Interaction volume radius: 10 \u00c5
Interaction volume height: 35 \u00c5
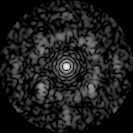
Disorder parameter: 0.6679